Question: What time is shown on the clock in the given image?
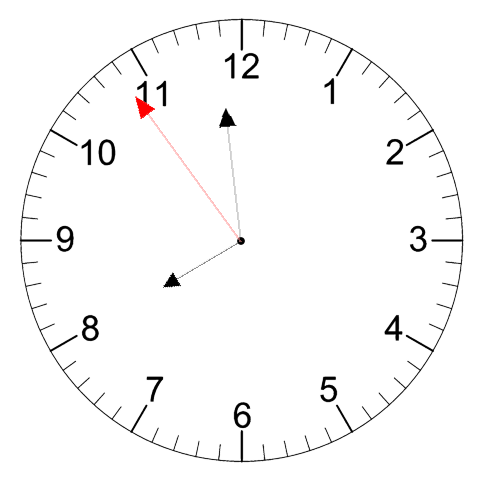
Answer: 07:58:54